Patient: sex F, age 40
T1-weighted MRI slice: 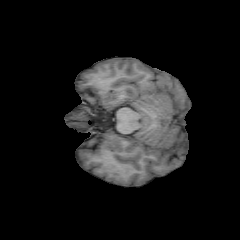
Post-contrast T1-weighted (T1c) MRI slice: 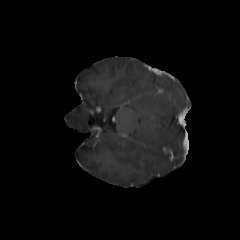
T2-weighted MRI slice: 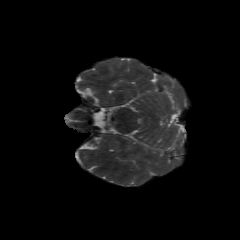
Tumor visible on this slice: no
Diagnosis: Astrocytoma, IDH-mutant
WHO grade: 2